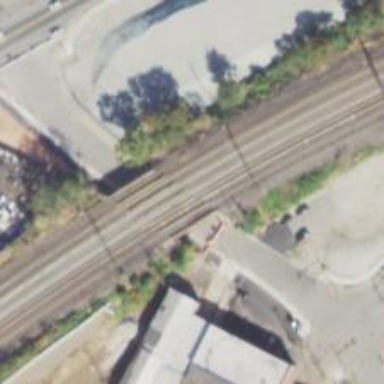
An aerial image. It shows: Bridge over electrified railway with contact line.